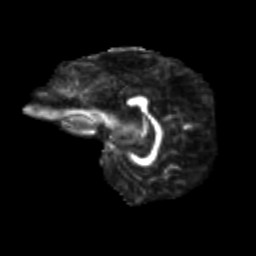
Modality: FA
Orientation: sagittal
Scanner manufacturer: siemens
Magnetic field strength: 3 T
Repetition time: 9.2 s
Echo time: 0.084 s